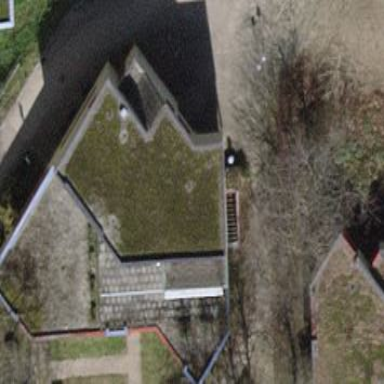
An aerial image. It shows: Kindergarten building.